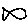
Label: fish